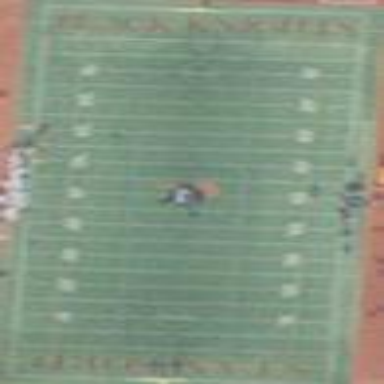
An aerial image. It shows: American football pitch.